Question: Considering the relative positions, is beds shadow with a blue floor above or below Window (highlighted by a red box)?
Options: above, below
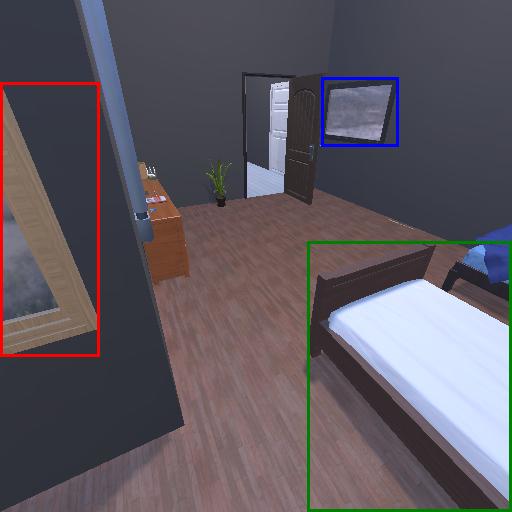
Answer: above